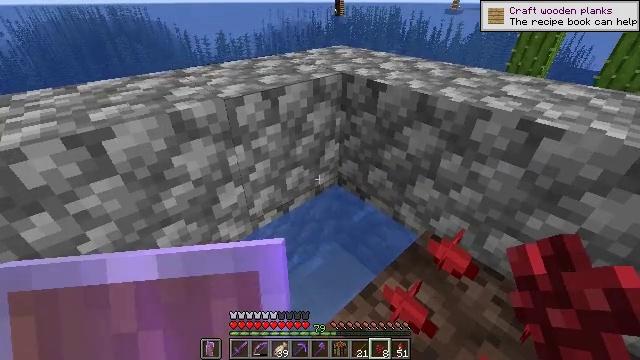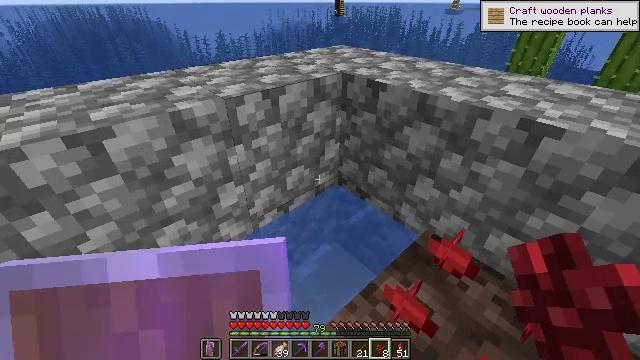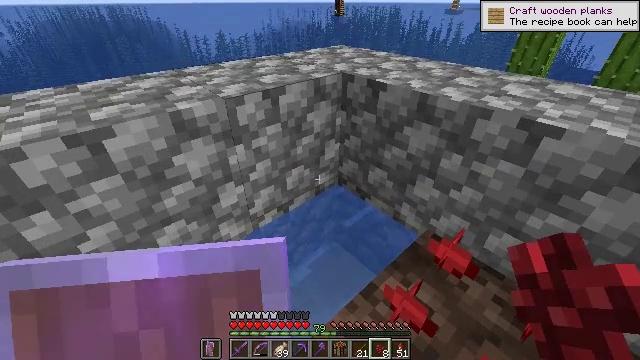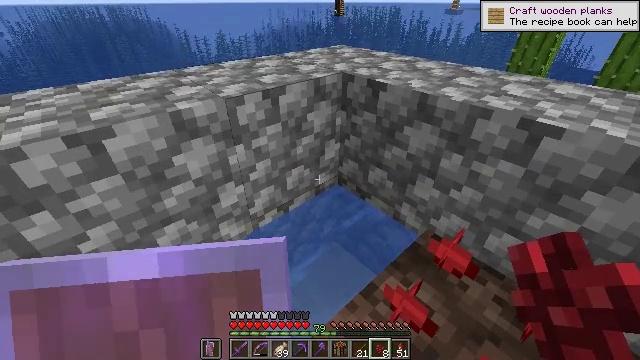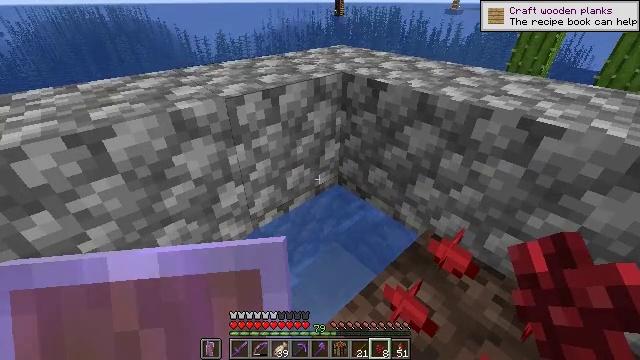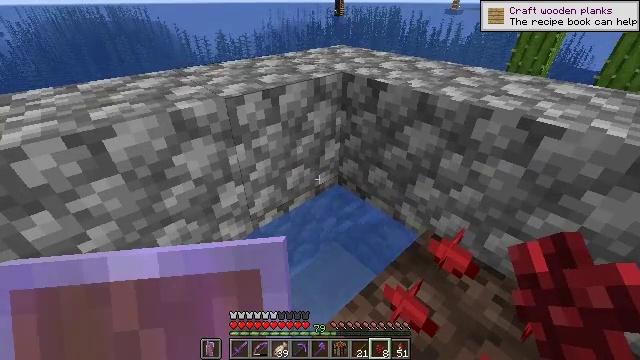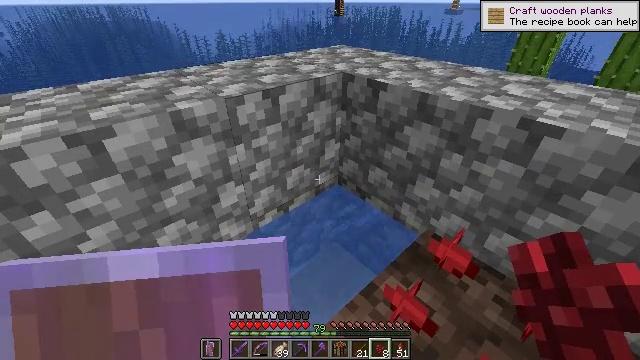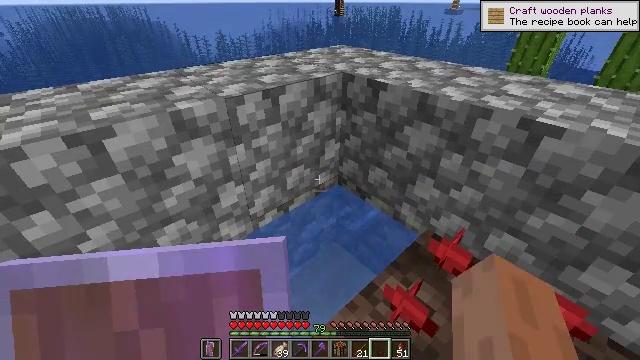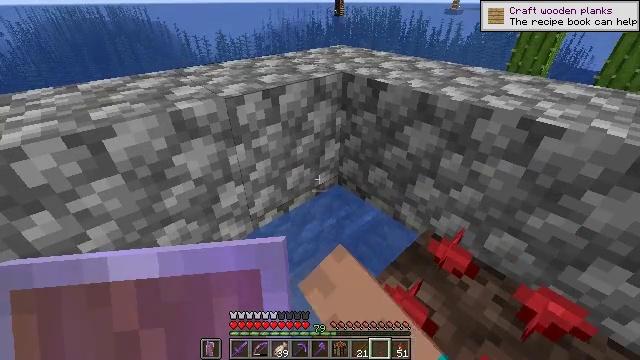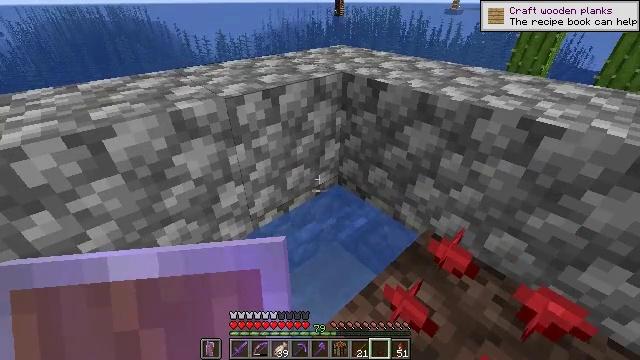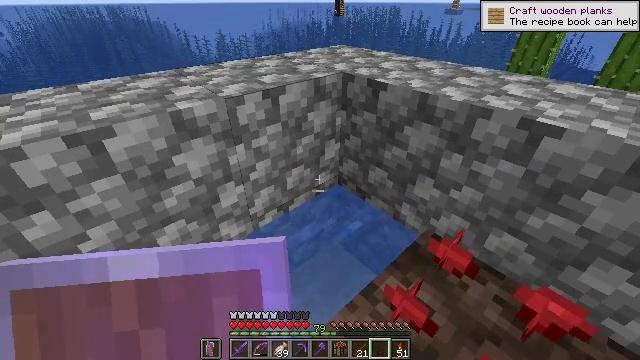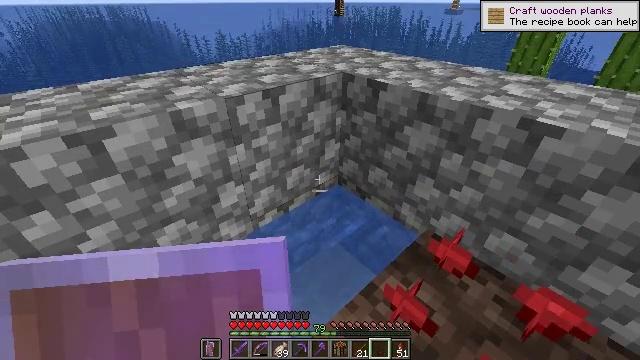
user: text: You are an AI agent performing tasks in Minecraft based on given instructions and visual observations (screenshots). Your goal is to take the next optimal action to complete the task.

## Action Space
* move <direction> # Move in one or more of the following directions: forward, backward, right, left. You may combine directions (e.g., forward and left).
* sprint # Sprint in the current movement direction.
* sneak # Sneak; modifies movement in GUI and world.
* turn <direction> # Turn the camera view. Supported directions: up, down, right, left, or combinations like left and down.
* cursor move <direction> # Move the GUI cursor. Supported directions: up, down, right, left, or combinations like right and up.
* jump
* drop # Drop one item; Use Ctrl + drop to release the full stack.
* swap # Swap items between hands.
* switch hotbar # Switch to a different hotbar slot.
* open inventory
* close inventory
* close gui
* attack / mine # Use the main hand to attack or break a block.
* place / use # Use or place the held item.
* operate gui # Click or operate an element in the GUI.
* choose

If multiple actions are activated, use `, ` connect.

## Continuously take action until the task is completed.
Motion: motion action
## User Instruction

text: drop nether wart
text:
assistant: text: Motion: no_op
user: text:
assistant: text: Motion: sprint
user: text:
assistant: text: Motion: sprint
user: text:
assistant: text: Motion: sprint
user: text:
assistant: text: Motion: sprint
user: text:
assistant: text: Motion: sprint
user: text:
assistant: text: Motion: sprint, drop
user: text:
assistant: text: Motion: sprint, drop
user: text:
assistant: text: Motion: sprint, drop
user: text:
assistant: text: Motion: sprint, drop
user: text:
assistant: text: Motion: sprint
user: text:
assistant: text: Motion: no_op